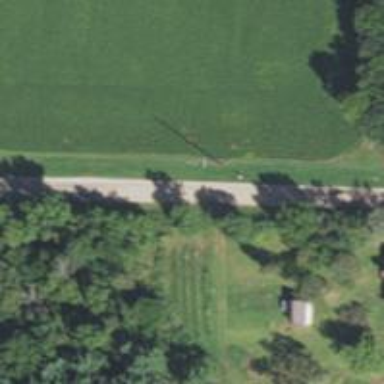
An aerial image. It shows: Power pole.